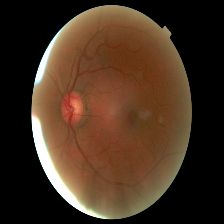
Diabetic retinopathy grade: Moderate